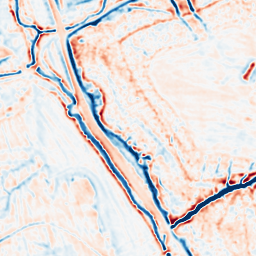
Category: multiscale
Decomposition family: dog_multiscale
Decomposition parameters: sigma_ratio: 1.4
n_scales: 3
base_sigma: 1
Upsampling method: bspline
Upsampling parameters: scale: 4
Upsampling scale: 4